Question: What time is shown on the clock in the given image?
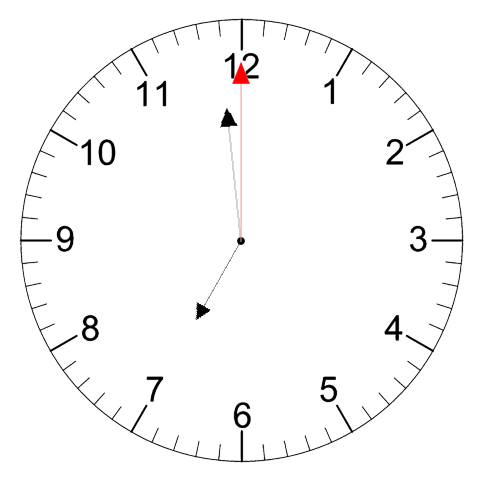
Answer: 06:59:00